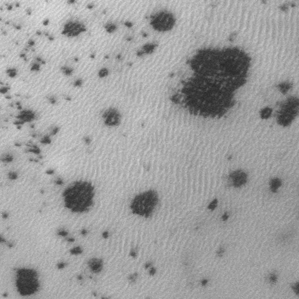
Label: frost